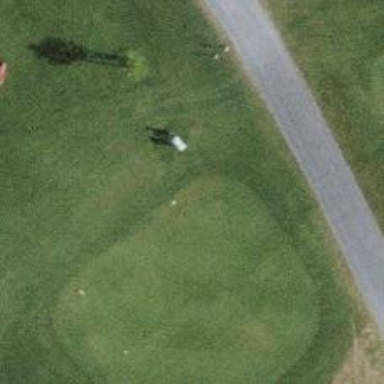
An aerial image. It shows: Golf tee.